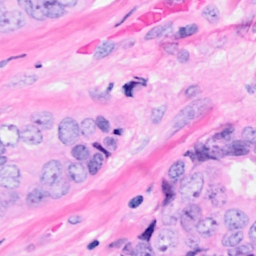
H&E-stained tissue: Breast